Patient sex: M
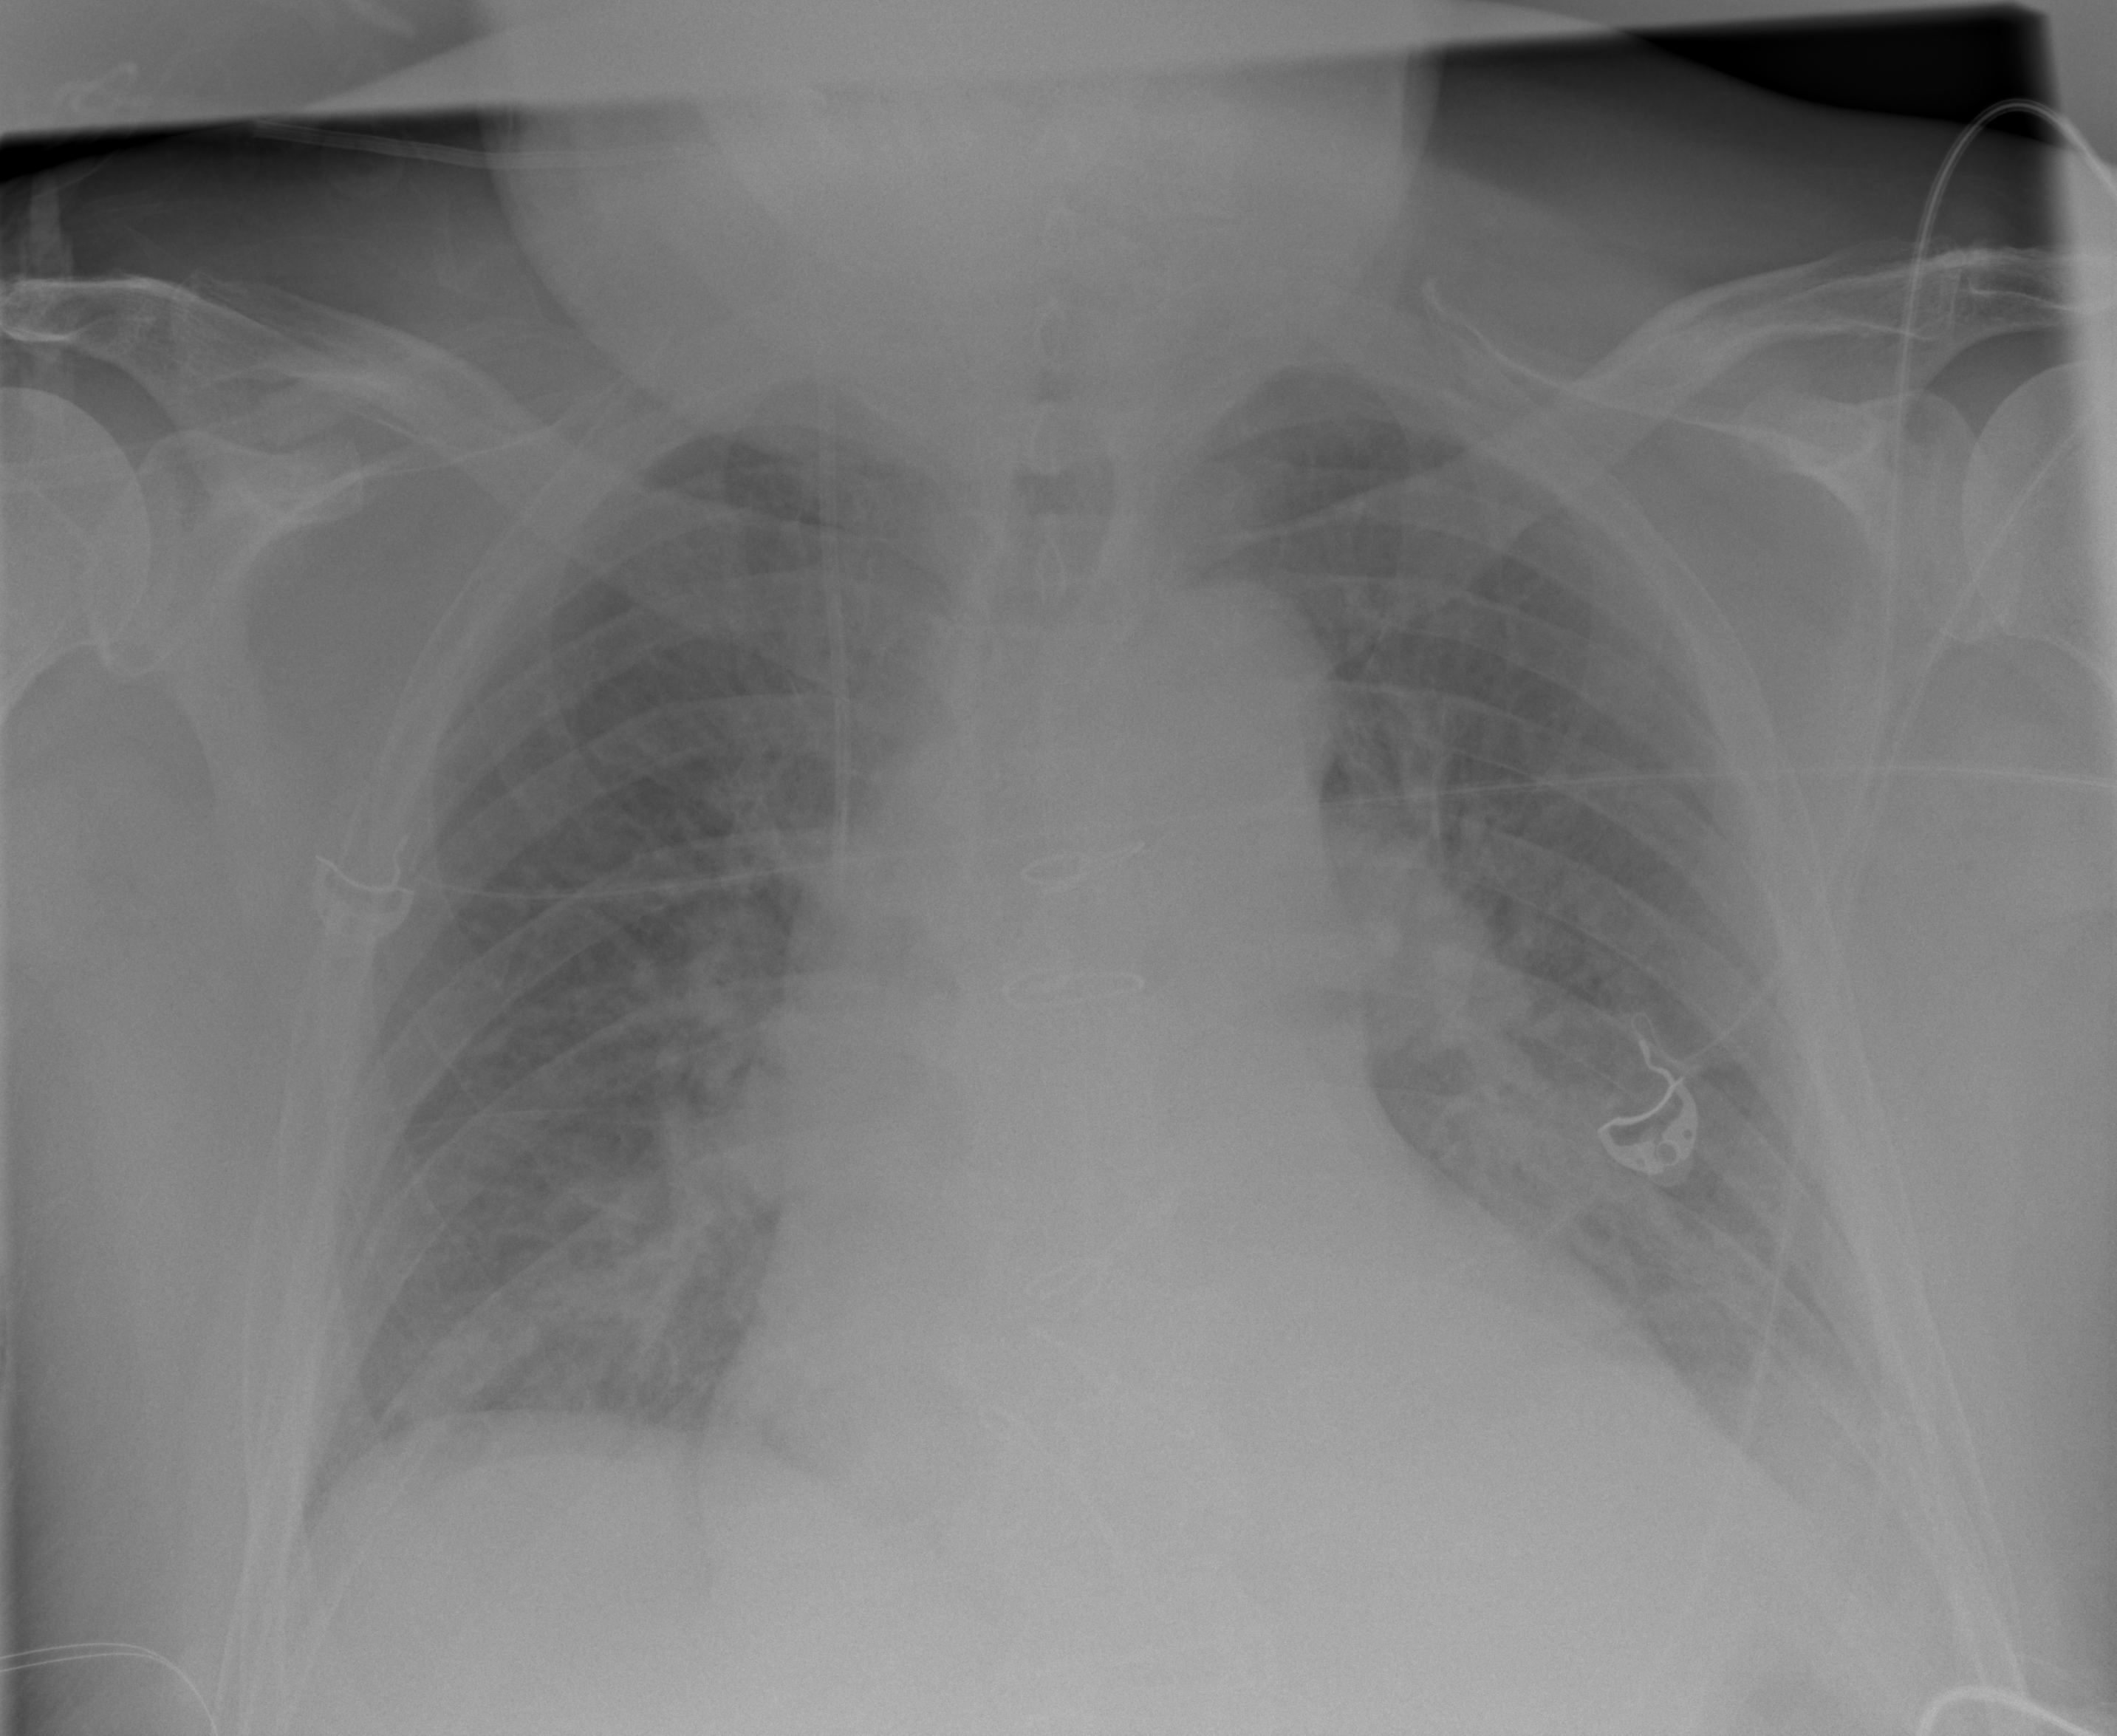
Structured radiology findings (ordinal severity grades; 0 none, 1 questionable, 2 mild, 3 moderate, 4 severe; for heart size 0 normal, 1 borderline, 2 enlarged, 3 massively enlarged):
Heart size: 2
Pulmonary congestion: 3
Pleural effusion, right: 0
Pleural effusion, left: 2
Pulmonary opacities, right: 2
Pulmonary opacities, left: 2
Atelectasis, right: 0
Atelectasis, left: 2